Aerial crown-view tile of a tropical tree (Barro Colorado Island, Panama), acquired 20250616:
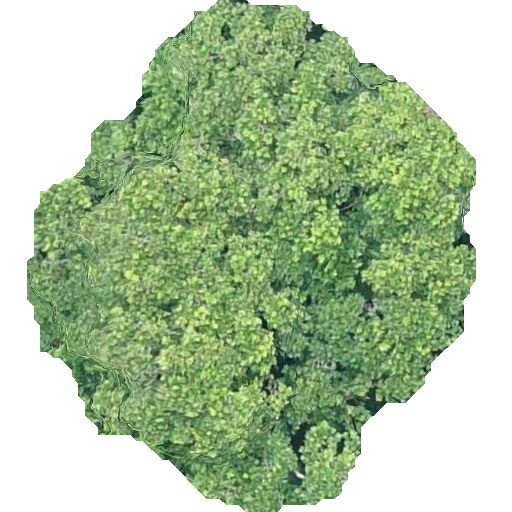
Species: Anacardium excelsum
GBIF accepted scientific name: Anacardium excelsum
Crown area: 231.257 m²